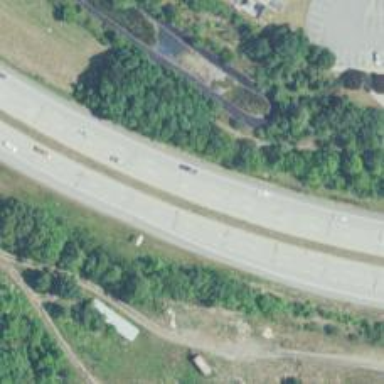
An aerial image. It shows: Primary highway that functions as expressway.